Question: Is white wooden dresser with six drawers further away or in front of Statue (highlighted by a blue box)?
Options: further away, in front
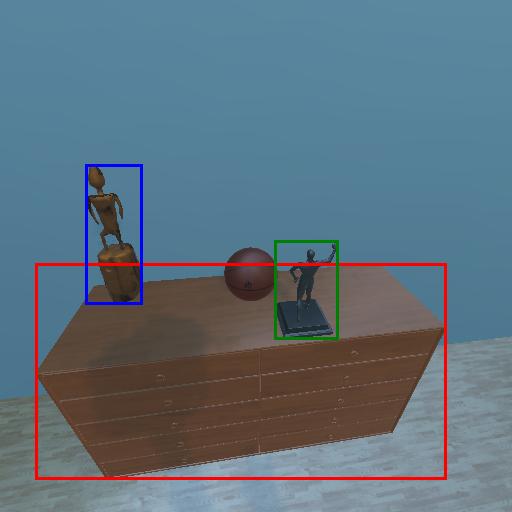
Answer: further away